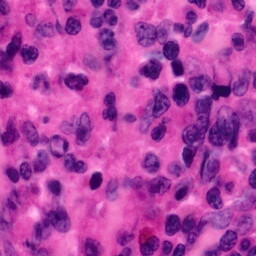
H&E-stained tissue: Pancreatic